Question: i am not able to figure out why the focusout validation that uses the assigned regex is not working in the devex textbox. when i am using the textbox out of the grid it starts working as required. Kindly suggest the solution.
'''
@Html.DevExpress().GridView(settings =>
{
settings.Columns.Add(column =>
{
column.FieldName = "InYear";
column.Caption = "In Year";
column.Width = 100;
column.ColumnType = MVCxGridViewColumnType.TextBox;
column.SortOrder = DevExpress.Data.ColumnSortOrder.Ascending; // Default
column.SortIndex = 1;
column.CellStyle.HorizontalAlign = HorizontalAlign.Left;
var txtProperties = column.PropertiesEdit as TextBoxProperties;
txtProperties.Width = Unit.Percentage(100);
txtProperties.MaxLength = 4;
txtProperties.DisplayFormatInEditMode = true;
txtProperties.ValidationSettings.RequiredField.IsRequired = true;
txtProperties.ValidationSettings.ValidateOnLeave = true;
txtProperties.ValidationSettings.RegularExpression.ValidationExpression = @"\d{4}";
txtProperties.ValidationSettings.RegularExpression.ErrorText = "Expected format is: YYYY";
txtProperties.ClientSideEvents.ValueChanged = String.Format("function (s, e) {{ OnValueChanged(s, e, '{0}', {1}); }}", "InYear", "0");
column.SetDataItemTemplateContent(c =>
{
if (!(bool)DataBinder.Eval(c.DataItem, "ReadOnly"))
{
Html.DevExpress().TextBox(txtSettings =>
{
txtSettings.Name = "txtInYear_" + c.KeyValue.ToString();
txtSettings.Width = Unit.Percentage(100);
txtSettings.Properties.MaxLength = 4;
txtSettings.Properties.DisplayFormatInEditMode = true;
txtSettings.Properties.ValidationSettings.ValidateOnLeave = true;
txtSettings.Properties.ValidationSettings.ValidationGroup = c.KeyValue.ToString();
txtSettings.Properties.ValidationSettings.RegularExpression.ValidationExpression = @"[0-9]{4}";
txtSettings.Properties.ValidationSettings.RegularExpression.ErrorText = "Expected format is: YYYY";
txtSettings.Properties.ClientSideEvents.ValueChanged = String.Format("function (s, e) {{ OnValueChanged(s, e, '{0}', {1}); }}", c.Column.FieldName, c.KeyValue);
}).Bind(DataBinder.Eval(c.DataItem, c.Column.FieldName)).Render();
}
else
Html.DevExpress().Label(lblSettings =>
{
lblSettings.Name = "lblInYear_" + c.KeyValue.ToString();
lblSettings.Width = Unit.Percentage(100);
}).Bind(DataBinder.Eval(c.DataItem, c.Column.FieldName).ToString()).Render();
});
});
}).Bind(Model).GetHtml()
'''
EDIT : I am using a button out of the gridview to trigger the update command. How can i trigger only validate event of the EditRow. Please view attached image.

Thanks in advance
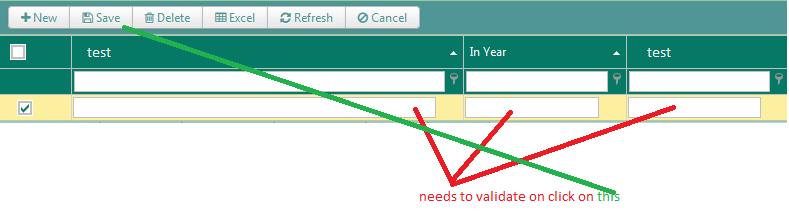
Answer: After a long struggle i got the following answer :
- Assign a validation group property to the nested controls as belowtxtSettings.Properties.ValidationSettings.ValidationGroup = c.KeyValue.ToString();- Iterate through the keyvalues on client side and call the devexpress validate function as following, represent validation group namevar isValid =!ASPxClientEdit.ValidateEditorsInContainer(GridName.GetMainElement(), i)
My approach might not be the best but it helped me a lot, i think this would also be helpful for others having the same issue.
Thanks.....